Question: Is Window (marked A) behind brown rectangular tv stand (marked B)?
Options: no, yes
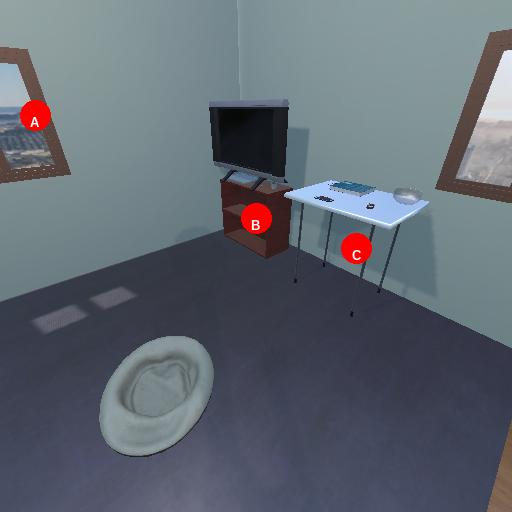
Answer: no